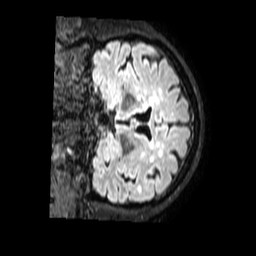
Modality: FLAIR
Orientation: coronal
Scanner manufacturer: philips
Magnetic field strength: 3 T
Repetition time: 4.8 s
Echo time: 0.2795 s